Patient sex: M
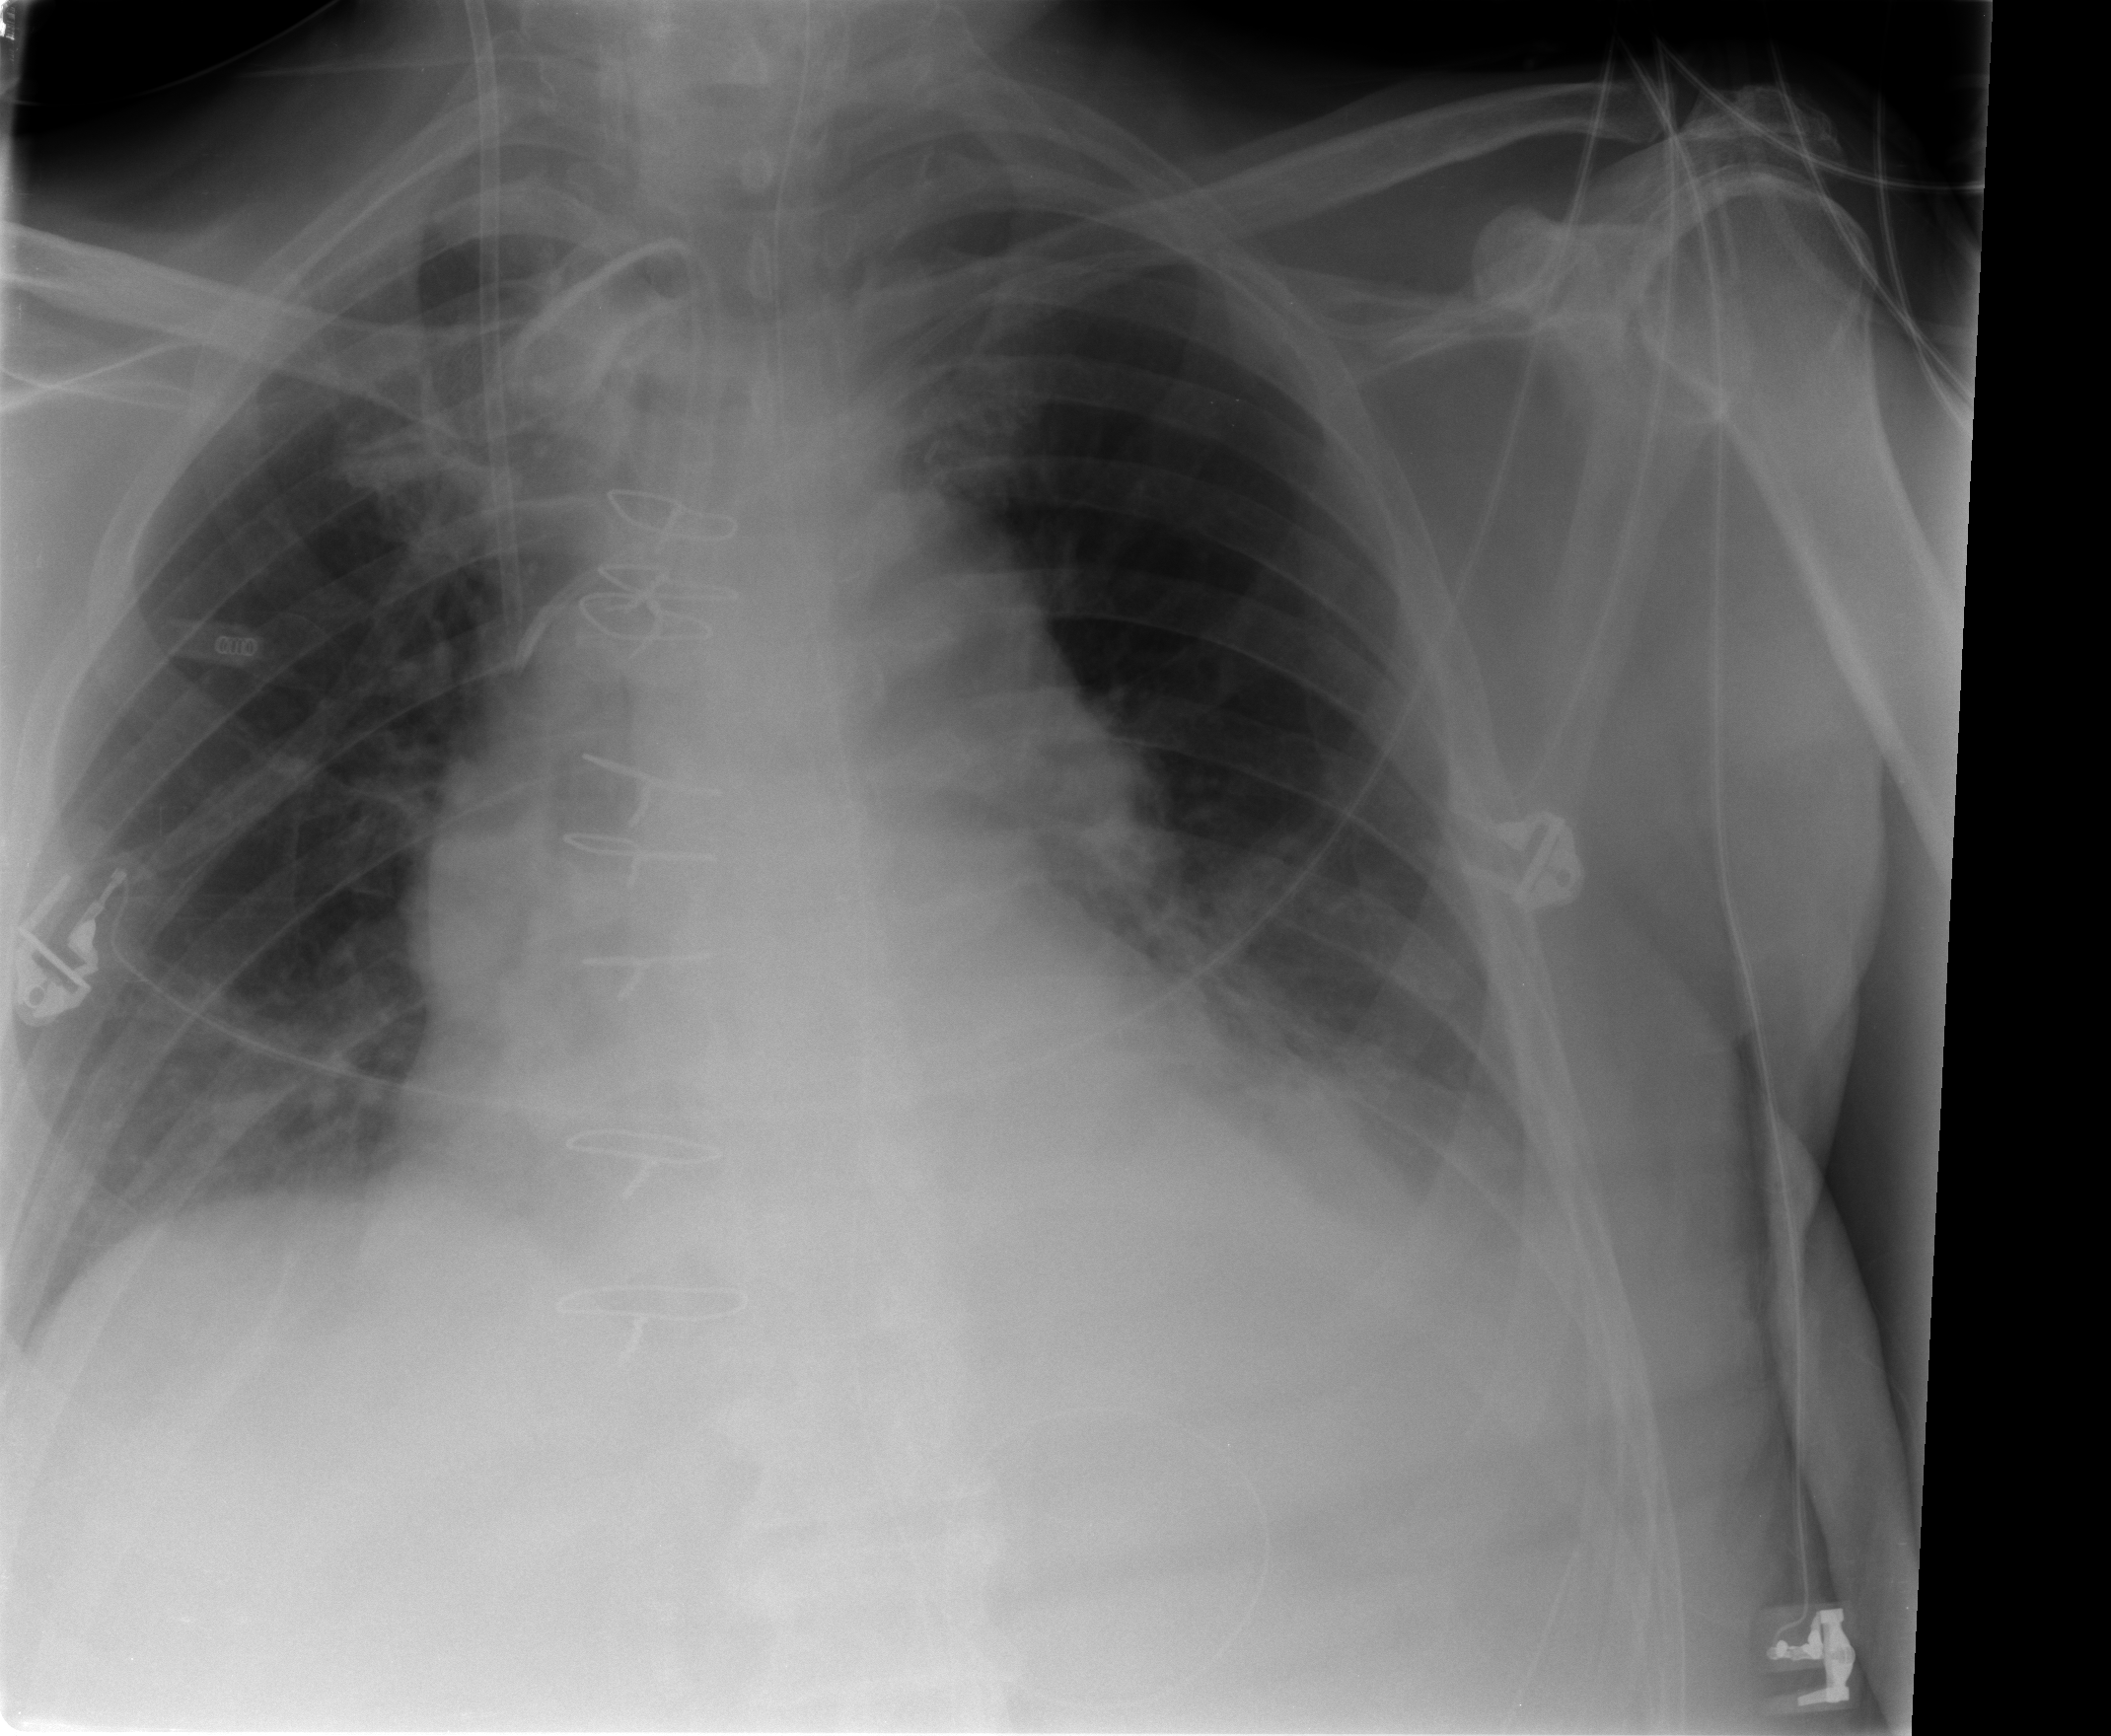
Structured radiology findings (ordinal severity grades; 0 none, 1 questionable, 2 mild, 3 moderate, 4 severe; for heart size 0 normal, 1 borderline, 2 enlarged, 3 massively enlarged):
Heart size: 1
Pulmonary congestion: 1
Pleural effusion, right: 0
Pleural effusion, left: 1
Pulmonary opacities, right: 0
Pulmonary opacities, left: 0
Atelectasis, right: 1
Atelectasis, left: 2